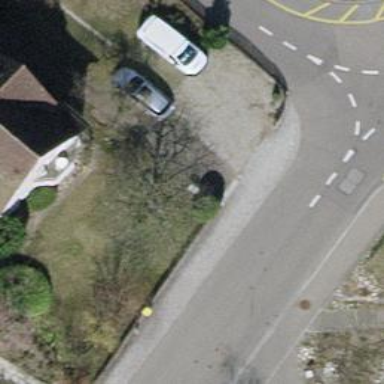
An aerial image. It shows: Post box.